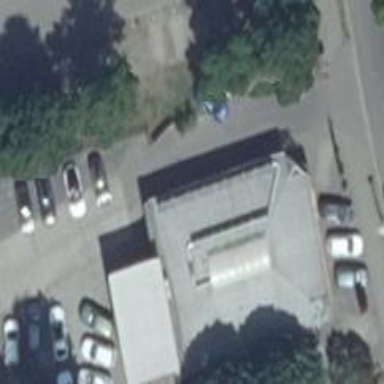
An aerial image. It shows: The roof of the building has pyramidal shape and is made of metal plates. The building itself is dimgray in color.